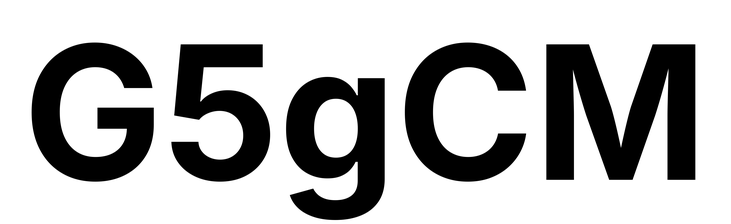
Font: Inter_Bold